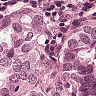
Metastatic tissue present: yes